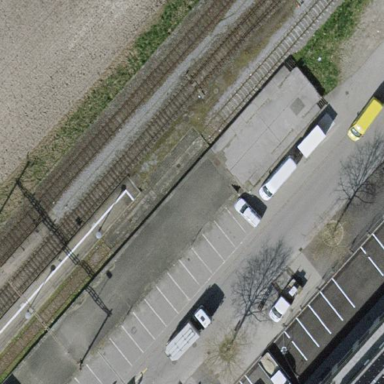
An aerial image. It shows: Parking area with asphalt surface designed for bus and train park and ride.